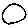
Label: circle